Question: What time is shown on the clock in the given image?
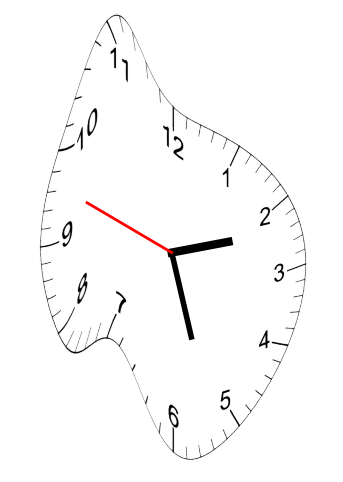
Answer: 02:26:48